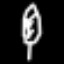
Label: leaf